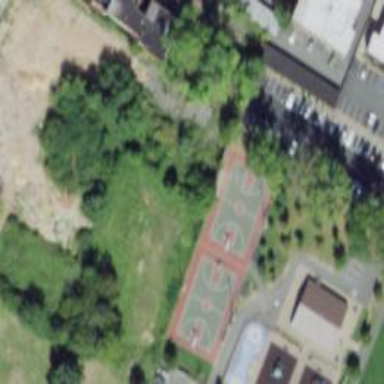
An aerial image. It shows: Basketball court on leisure land pitch.